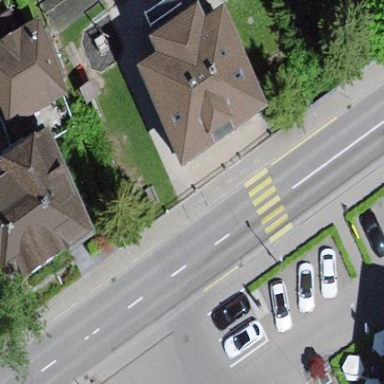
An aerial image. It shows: Building.